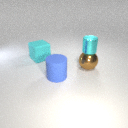
large brown metal sphere behind large blue rubber cylinder